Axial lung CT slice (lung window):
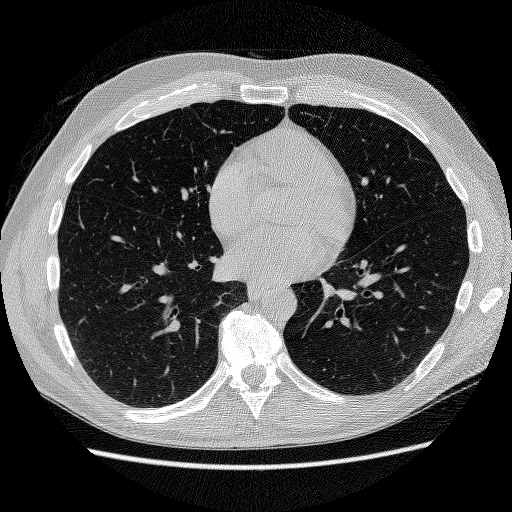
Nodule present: no